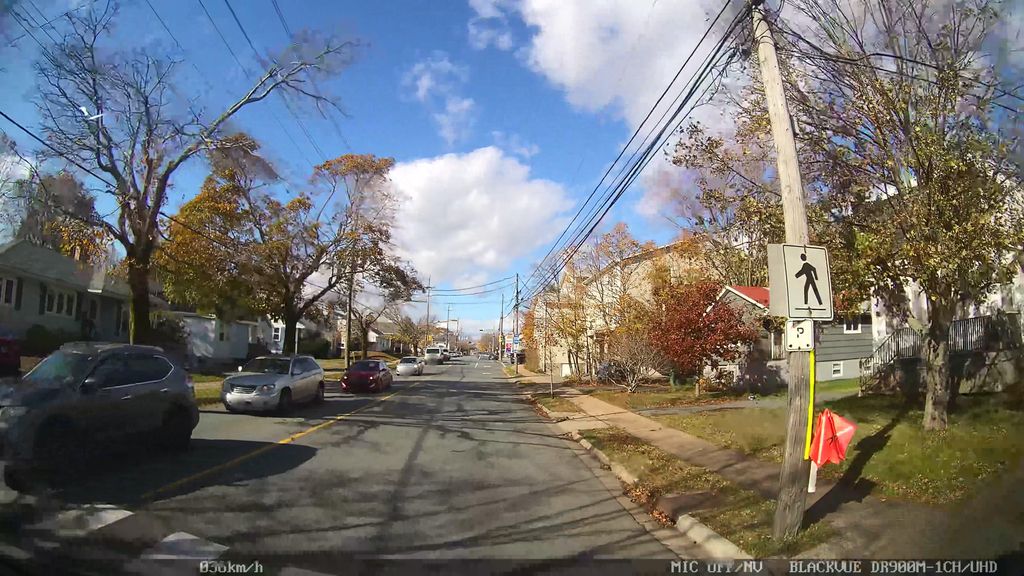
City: halifax